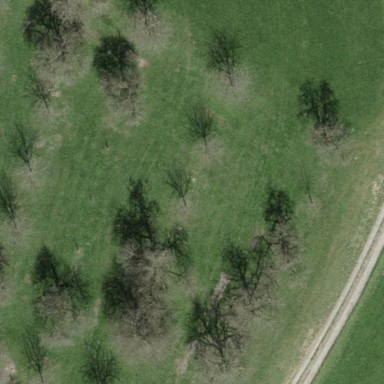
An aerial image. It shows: Orchard.